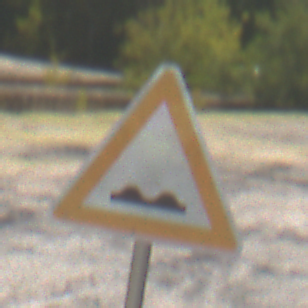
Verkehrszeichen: UnebeneFahrbahn
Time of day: Midday
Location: Outdoor (Nature)
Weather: Clear
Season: Summer
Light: Natural